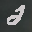
Label: 2